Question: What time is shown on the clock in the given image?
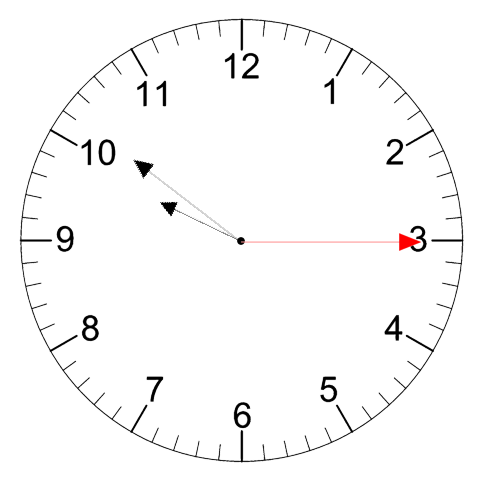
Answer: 09:51:15